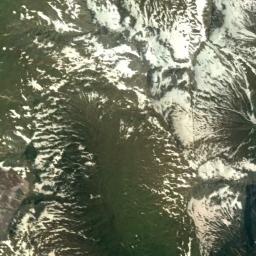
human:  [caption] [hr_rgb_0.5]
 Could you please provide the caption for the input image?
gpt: White, Brown, And green transitions from the peaks to the bottom of the peaks in the Snow Mountain Range .

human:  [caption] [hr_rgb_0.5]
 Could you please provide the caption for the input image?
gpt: The ground on the snowberg is uneven .

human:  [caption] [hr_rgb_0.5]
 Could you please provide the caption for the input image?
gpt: The snow berg is consist of bare land and white snow .

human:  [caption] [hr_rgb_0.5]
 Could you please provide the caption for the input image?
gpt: The snowberg is partly covered with snow and ice and the color of the mountain is brown .

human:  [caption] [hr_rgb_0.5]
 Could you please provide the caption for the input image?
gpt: There are much snow and some green land on the snowberg .